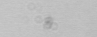
Label: camera_spot